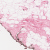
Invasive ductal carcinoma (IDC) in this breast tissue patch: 0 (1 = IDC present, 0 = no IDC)